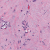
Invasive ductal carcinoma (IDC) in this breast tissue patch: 1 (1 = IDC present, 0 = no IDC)